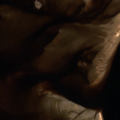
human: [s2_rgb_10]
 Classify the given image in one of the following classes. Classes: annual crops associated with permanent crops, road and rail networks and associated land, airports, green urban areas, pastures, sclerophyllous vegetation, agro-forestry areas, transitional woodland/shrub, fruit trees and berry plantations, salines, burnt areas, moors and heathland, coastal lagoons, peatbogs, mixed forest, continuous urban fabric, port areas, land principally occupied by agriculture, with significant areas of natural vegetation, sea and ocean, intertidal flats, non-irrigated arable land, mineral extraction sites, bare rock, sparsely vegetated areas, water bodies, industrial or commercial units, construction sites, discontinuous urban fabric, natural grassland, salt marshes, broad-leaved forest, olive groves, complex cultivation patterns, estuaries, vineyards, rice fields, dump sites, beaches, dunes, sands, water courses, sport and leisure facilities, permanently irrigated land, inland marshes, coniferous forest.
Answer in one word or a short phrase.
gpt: sea and ocean